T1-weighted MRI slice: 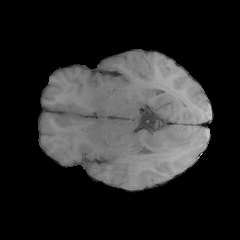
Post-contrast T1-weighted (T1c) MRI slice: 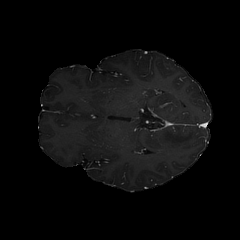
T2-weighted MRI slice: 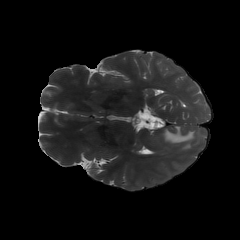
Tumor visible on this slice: yes